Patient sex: F
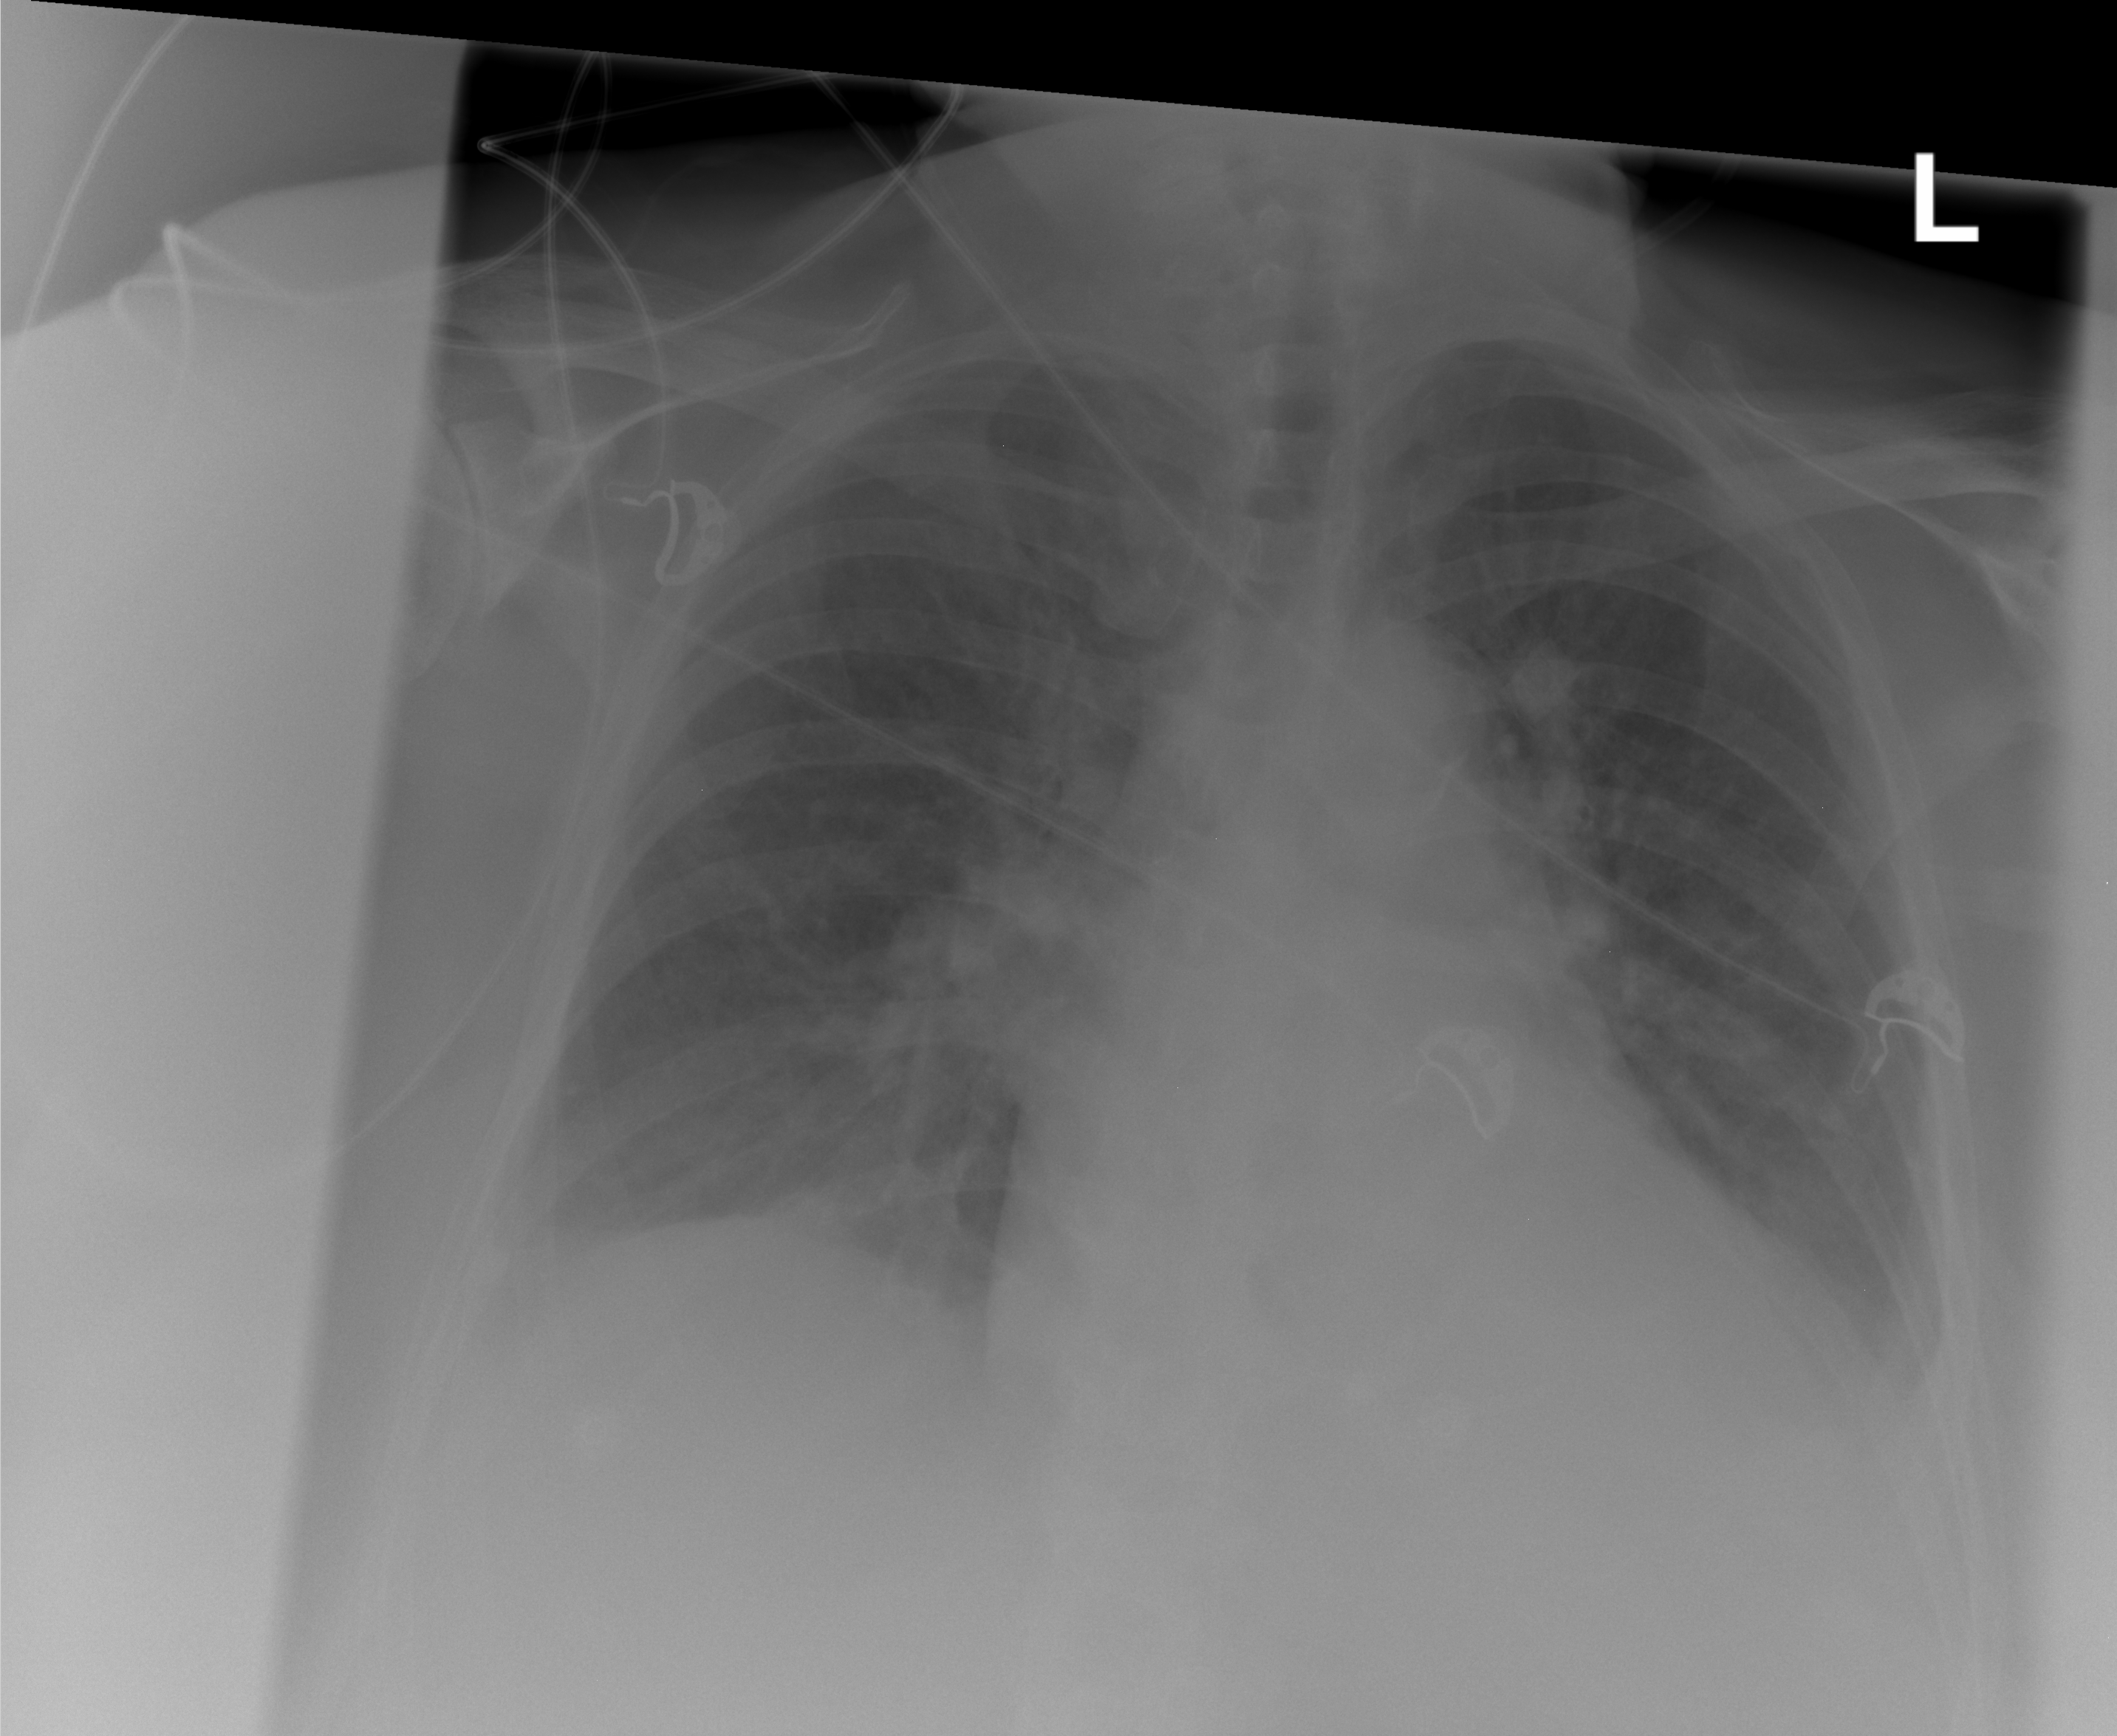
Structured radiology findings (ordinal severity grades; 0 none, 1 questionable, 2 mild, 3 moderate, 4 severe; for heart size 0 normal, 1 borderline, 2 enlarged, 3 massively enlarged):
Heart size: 2
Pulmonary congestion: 2
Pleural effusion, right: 2
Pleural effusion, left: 2
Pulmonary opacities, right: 2
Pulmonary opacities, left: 2
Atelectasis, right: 2
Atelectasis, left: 2